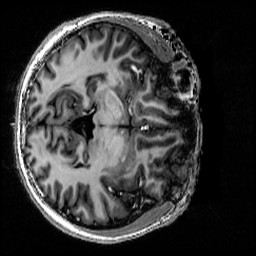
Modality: T1w
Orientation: axial
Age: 20
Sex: female